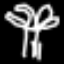
Label: palm tree